Question: what is that and how I can execute it in my app? Maybe some helpful links?
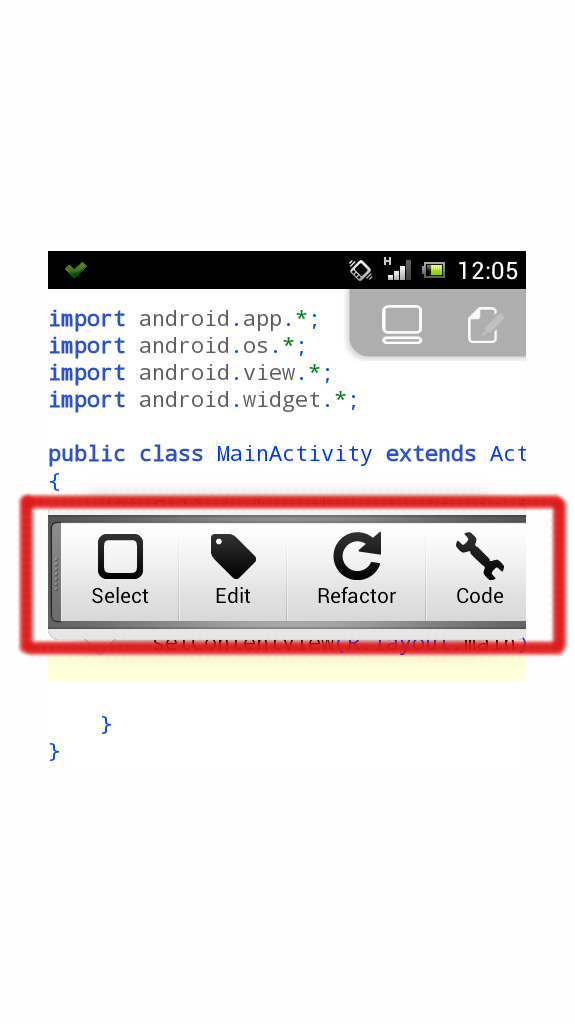
Answer: this is find below tutorial how we use quickaction dialog in our application
<URL>